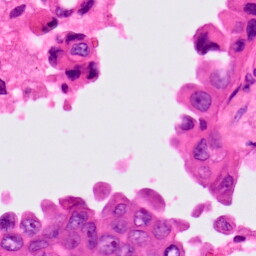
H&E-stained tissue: Lung